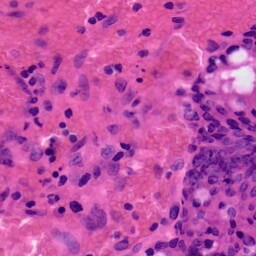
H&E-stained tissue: Colon